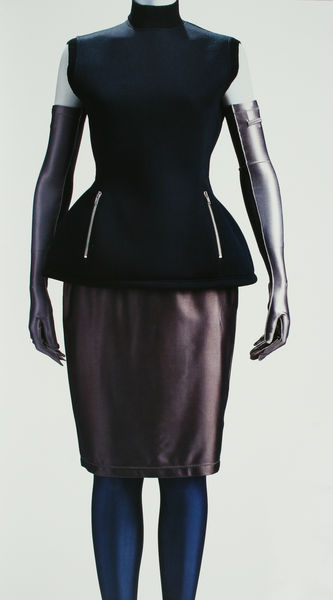
Titel: Oberteil, Rock und Handschuhe
Künstler: Jean-Paul Gaultier
Standort: Kyoto (Japan)
Institution: Kyoto Costume Institute
Schlagwörter: blau, dunkel, schatten, weiß, ausschnitt, finger, frau, handschuhe, kleid, licht, schwarz, mode, rock, arme, kragen, silber, schultern, seide, taille, modern, lila, violett, spitz, detail, glanz, streifen, naht, foto, hüften, strümpfe, eng, puppe, silbern, oberteil, strumpfhose, rollkragen, taschen, pullover, metallic, tailliert, rumpf, nähte, ärmellos, fashion, schaufensterpuppe, top, reissverschluss, gaultier, schneiderpuppe, ärmelos, bekeidung, bleistiftrock, eng lang kurz knie strumpfhose, enger rock, oberarme steif streifen weiß, reisverschlus, reisverschlüsse, reisßverschlüsse, rollkragen handschuhe ärmel, schwarz blau glänzend satin, yves saint laurent, zwei streifen